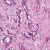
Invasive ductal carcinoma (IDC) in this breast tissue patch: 1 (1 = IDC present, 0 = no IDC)